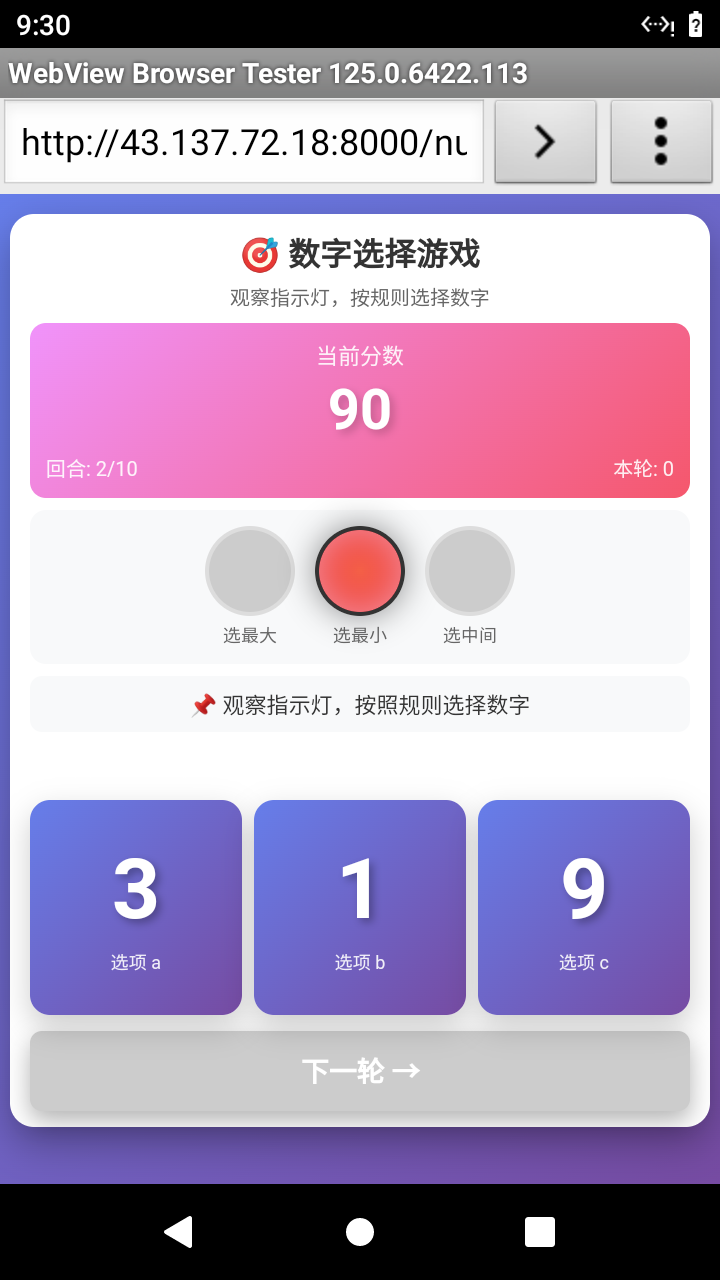

Select the correct number based on the traffic light color.
Answer: 1